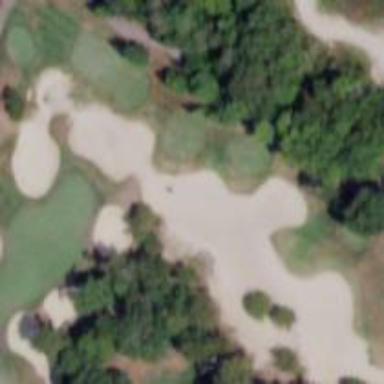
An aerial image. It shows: Bunker on golf course.